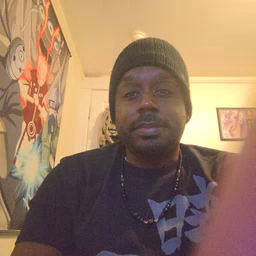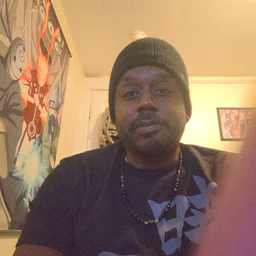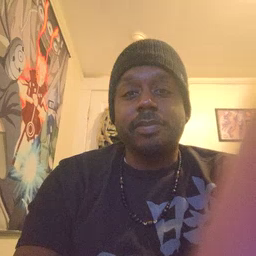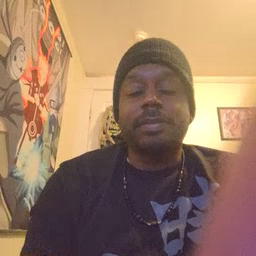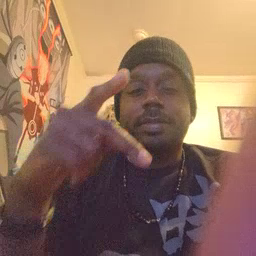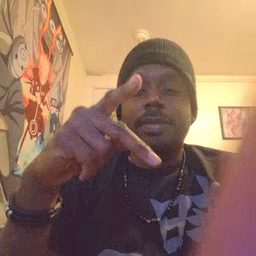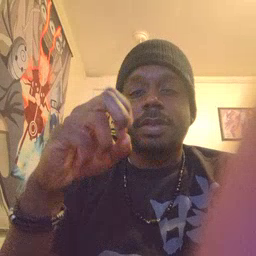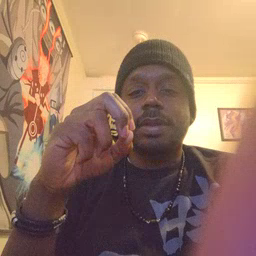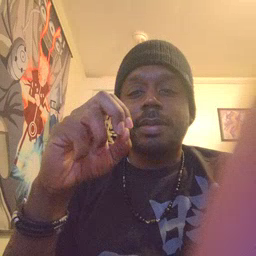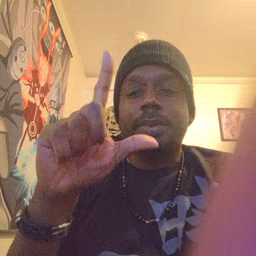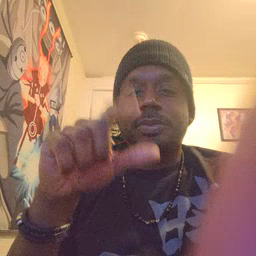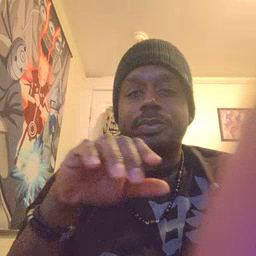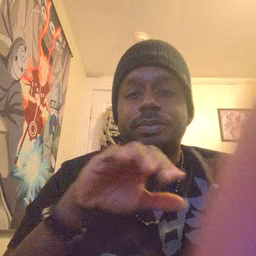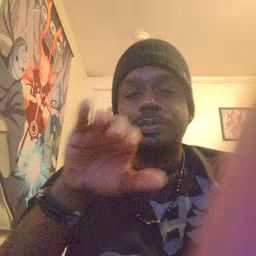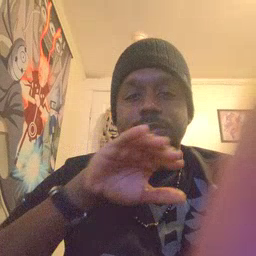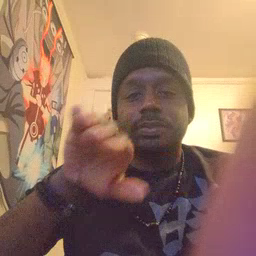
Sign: pool